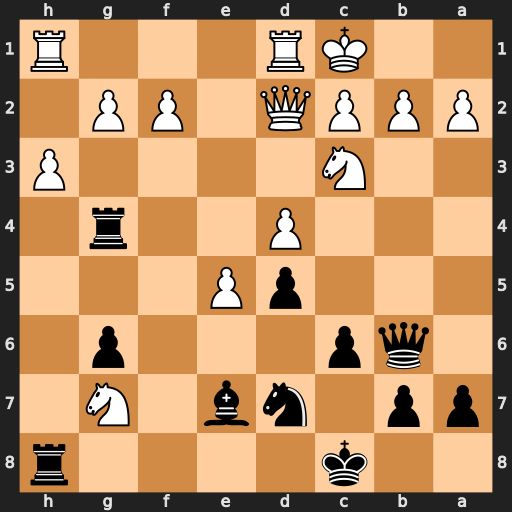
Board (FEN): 2k4r/pp1nb1N1/1qp3p1/3pP3/3P2r1/2N4P/PPPQ1PP1/2KR3R
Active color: b
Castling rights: -
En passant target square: -
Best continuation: Bg5 Qxg5 Rxg5